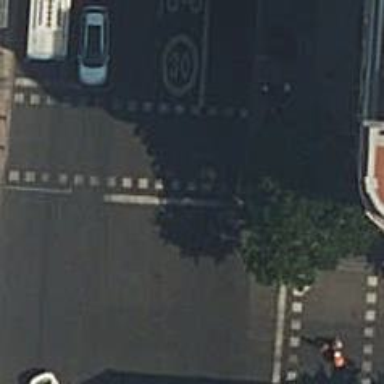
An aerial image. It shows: Road crossing with traffic signals.